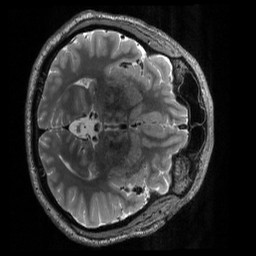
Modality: T2w
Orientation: axial
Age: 37
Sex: male
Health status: ill
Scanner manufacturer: siemens
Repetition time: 3.2 s